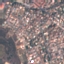
Land use / land cover class: Residential